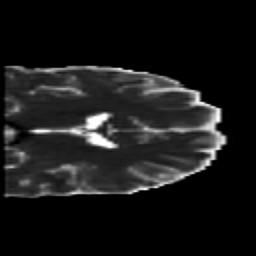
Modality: MD
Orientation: coronal
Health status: healthy
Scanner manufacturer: siemens
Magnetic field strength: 3 T
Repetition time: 10 s
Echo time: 0.092 s